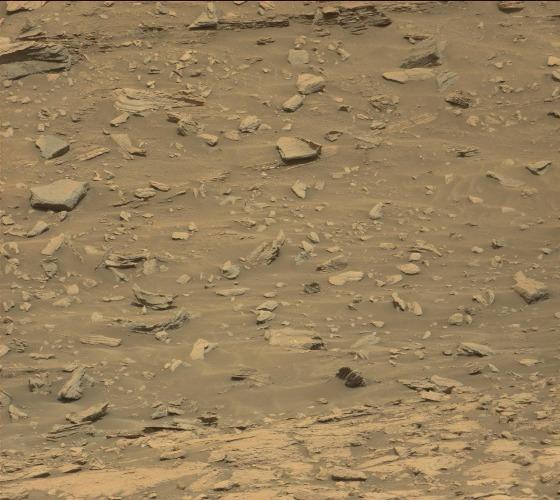
Terrain classes present: Bedrock, Gravel / Sand / Soil, Rock, Shadow